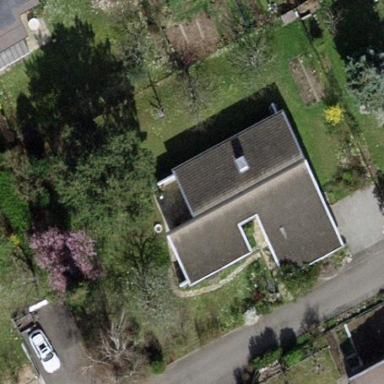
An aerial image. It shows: Garden enclosed by fence.